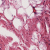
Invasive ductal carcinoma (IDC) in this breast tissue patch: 0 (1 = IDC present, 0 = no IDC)